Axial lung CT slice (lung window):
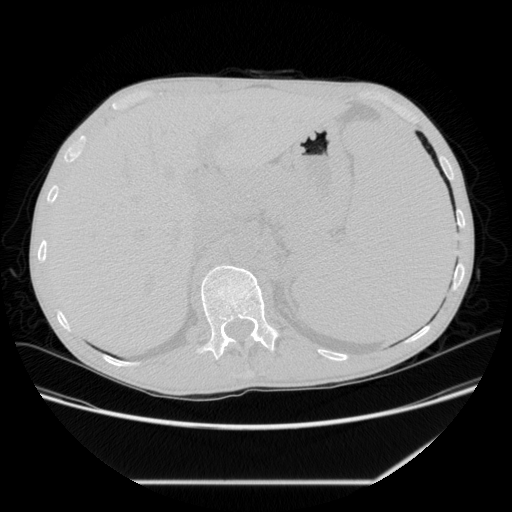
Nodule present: no